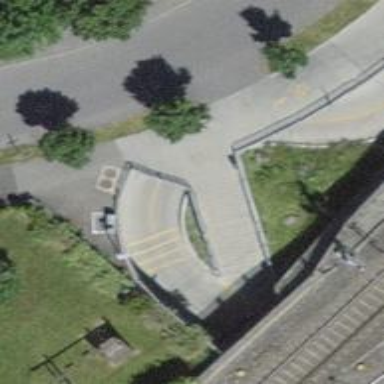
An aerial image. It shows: Concrete steps.